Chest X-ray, AP view. Patient: 73 years old, sex F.
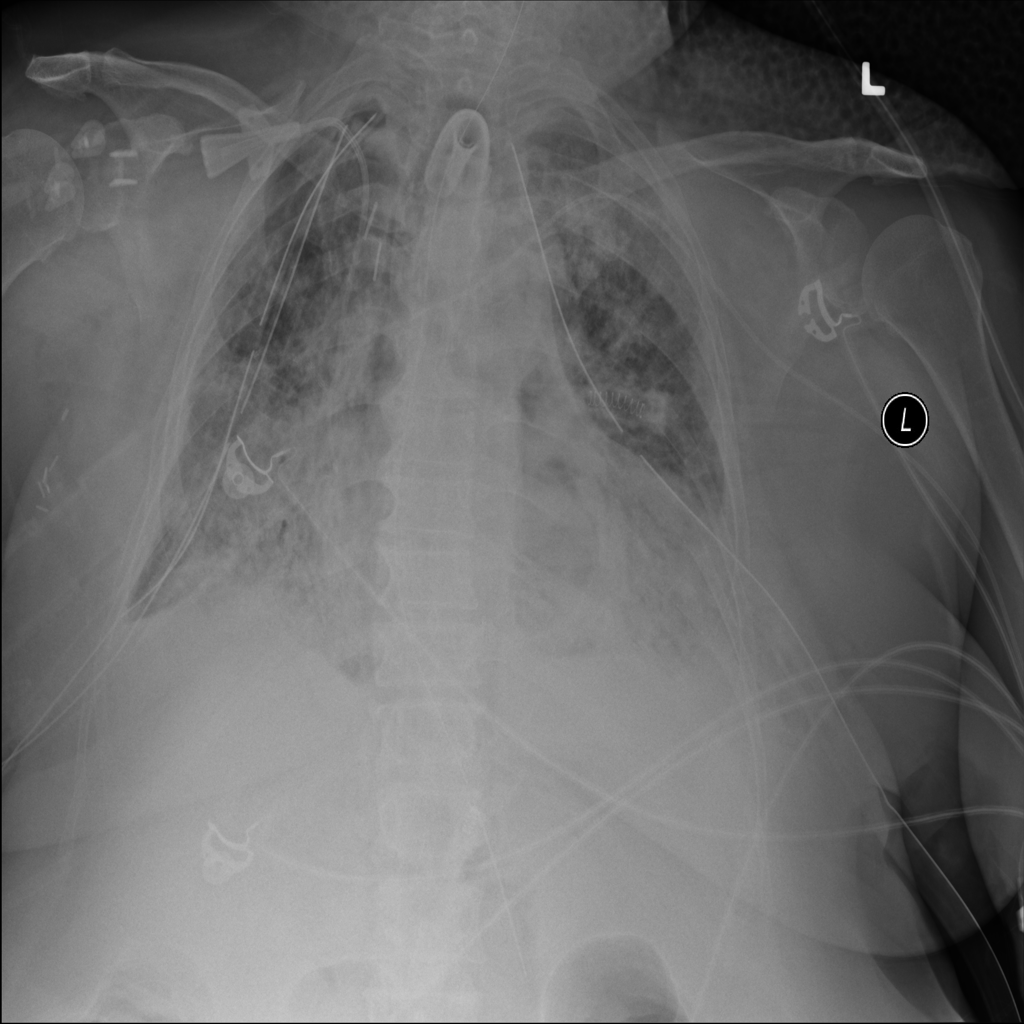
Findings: No Finding